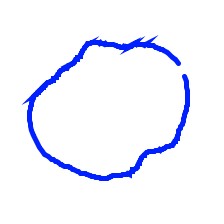
Shape: circle